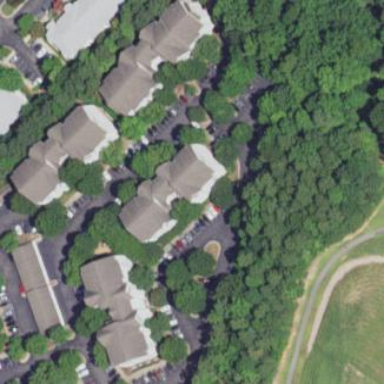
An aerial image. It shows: Residential building.